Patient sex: M
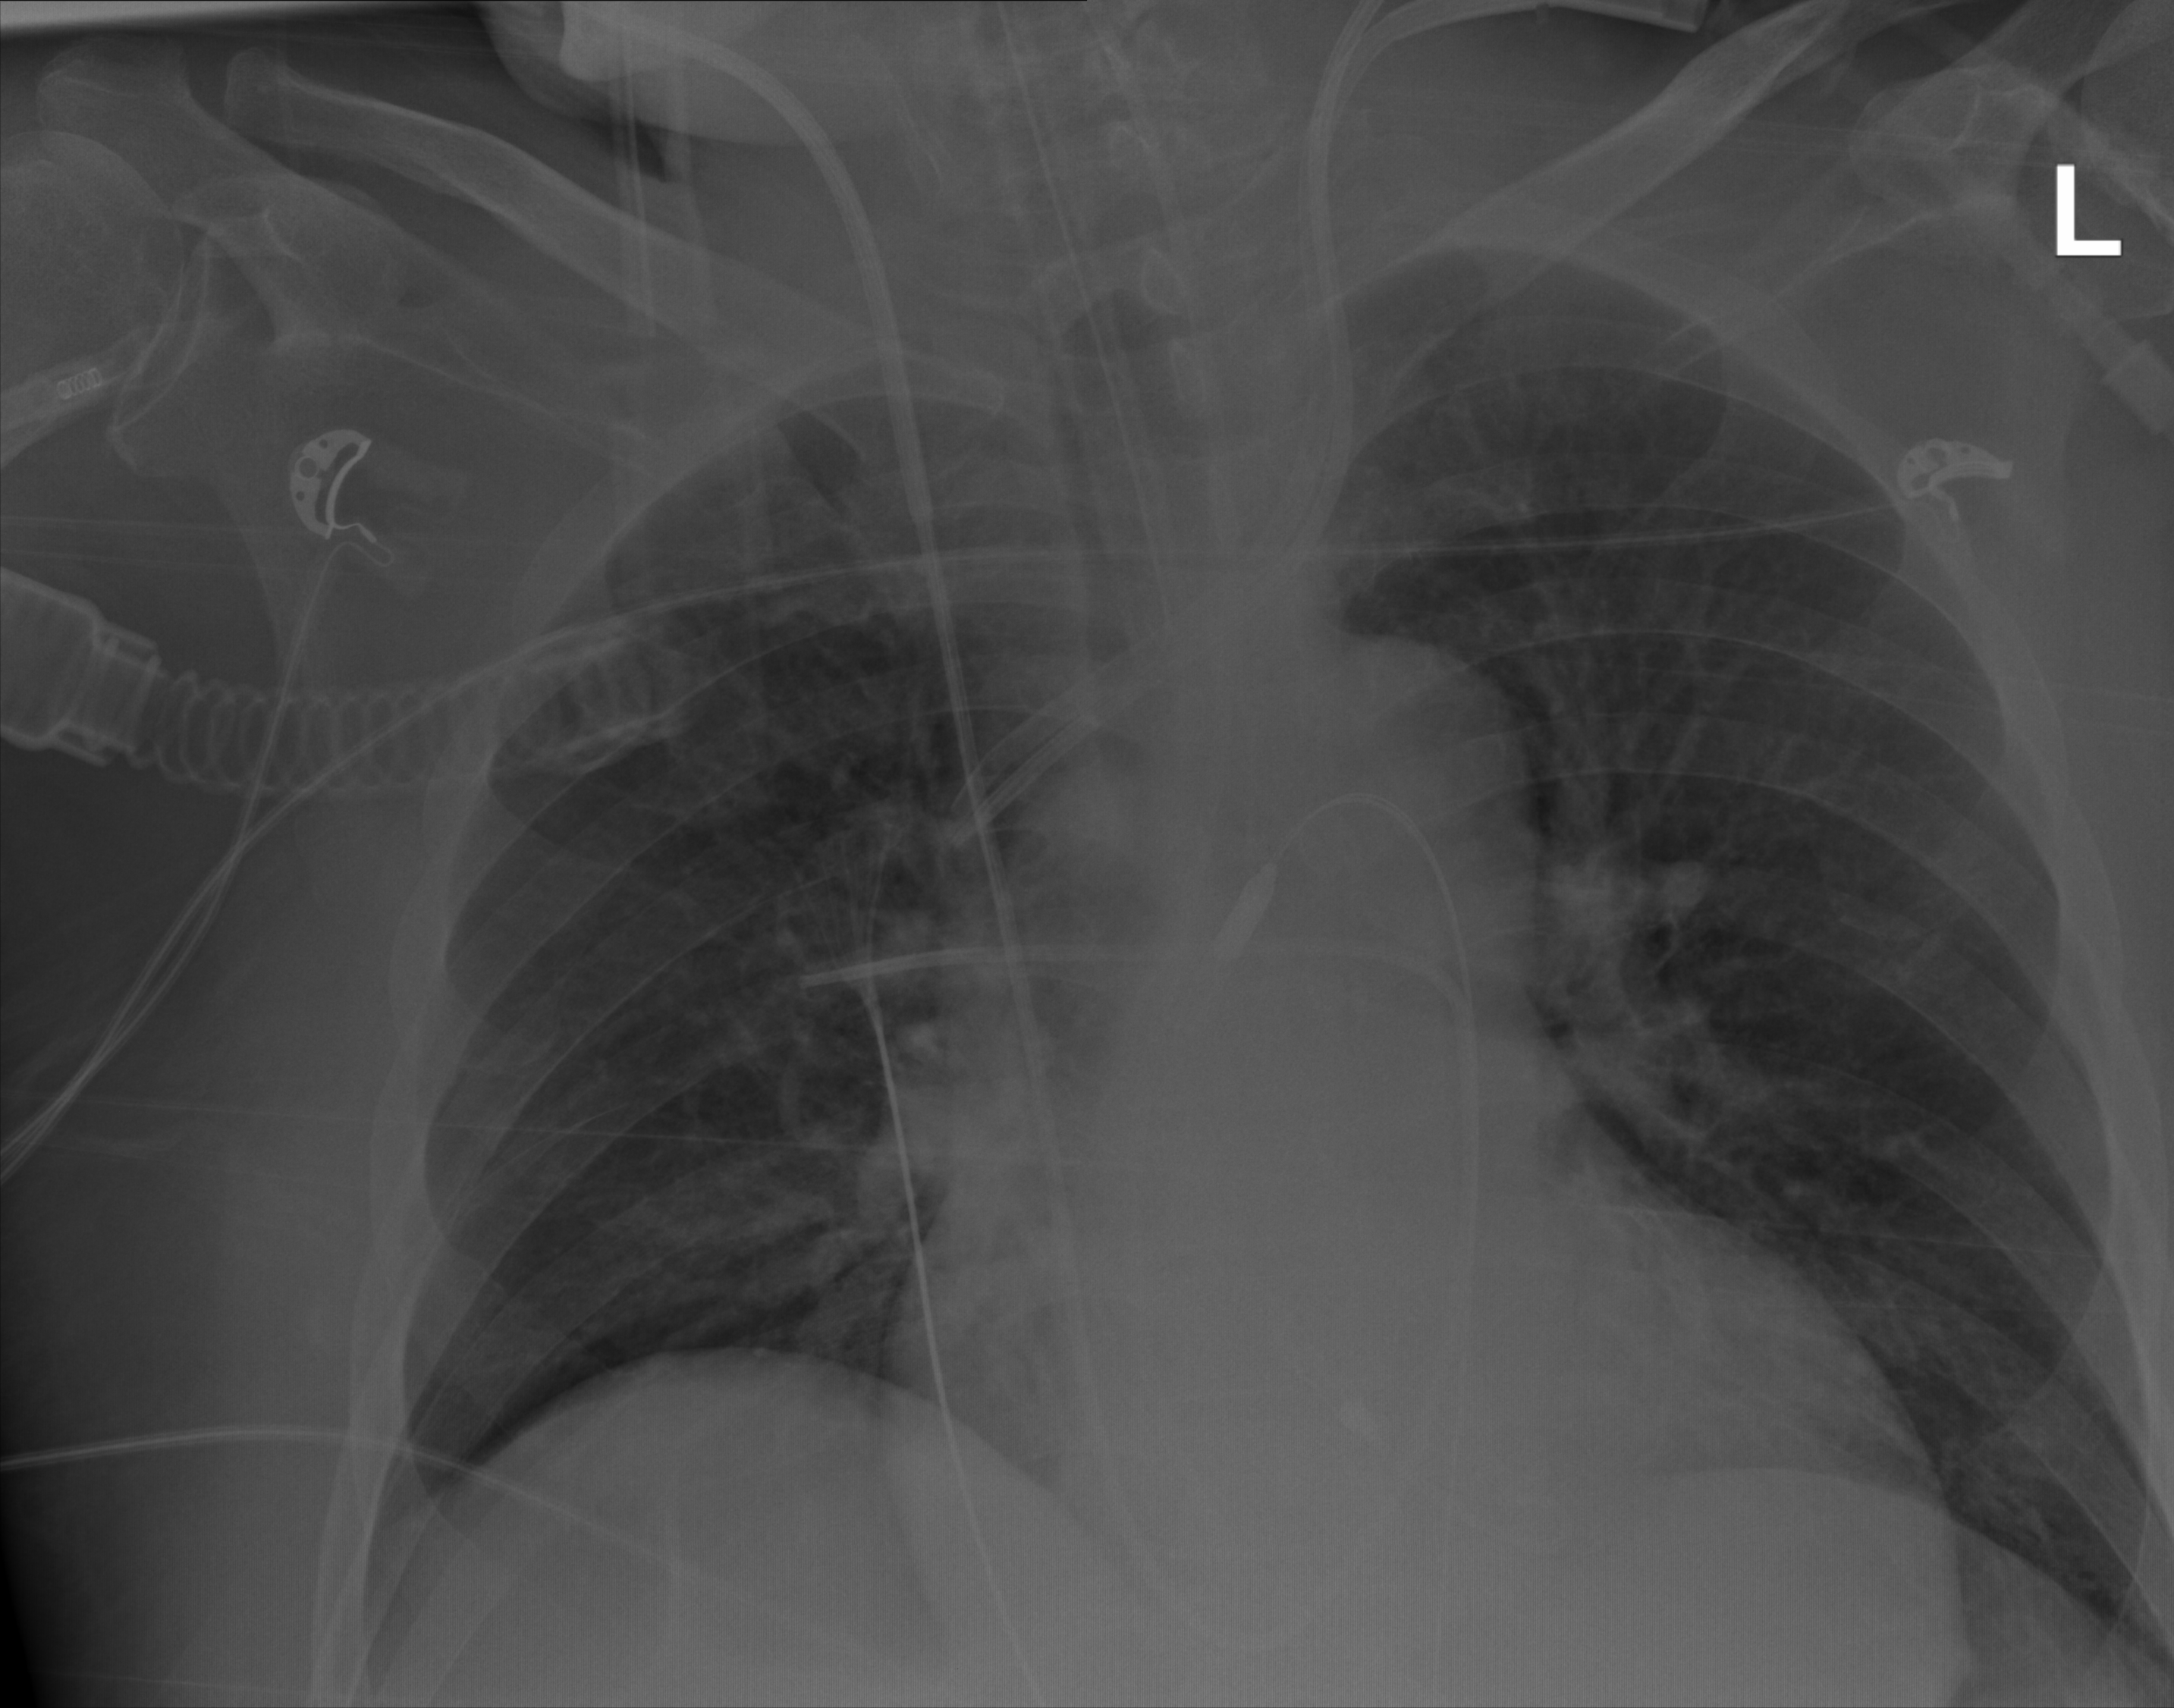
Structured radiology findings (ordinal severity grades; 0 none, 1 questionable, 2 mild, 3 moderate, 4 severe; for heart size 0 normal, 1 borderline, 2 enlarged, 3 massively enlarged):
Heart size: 2
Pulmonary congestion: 2
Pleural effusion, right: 0
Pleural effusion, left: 0
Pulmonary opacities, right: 1
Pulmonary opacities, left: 1
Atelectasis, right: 0
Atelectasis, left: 0